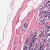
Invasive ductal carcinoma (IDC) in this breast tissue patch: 0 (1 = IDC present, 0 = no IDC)